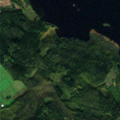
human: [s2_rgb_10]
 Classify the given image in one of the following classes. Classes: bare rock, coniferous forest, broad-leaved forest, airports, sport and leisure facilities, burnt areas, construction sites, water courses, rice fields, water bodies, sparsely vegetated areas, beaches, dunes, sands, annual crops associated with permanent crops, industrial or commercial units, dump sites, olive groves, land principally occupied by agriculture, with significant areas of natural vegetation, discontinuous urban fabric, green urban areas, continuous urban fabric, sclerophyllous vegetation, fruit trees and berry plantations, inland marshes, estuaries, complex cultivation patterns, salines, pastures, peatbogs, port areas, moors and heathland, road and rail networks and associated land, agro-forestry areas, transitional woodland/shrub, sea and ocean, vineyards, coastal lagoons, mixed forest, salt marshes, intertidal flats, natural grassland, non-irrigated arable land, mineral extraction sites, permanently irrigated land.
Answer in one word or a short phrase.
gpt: non-irrigated arable land, coniferous forest, mixed forest, water bodies